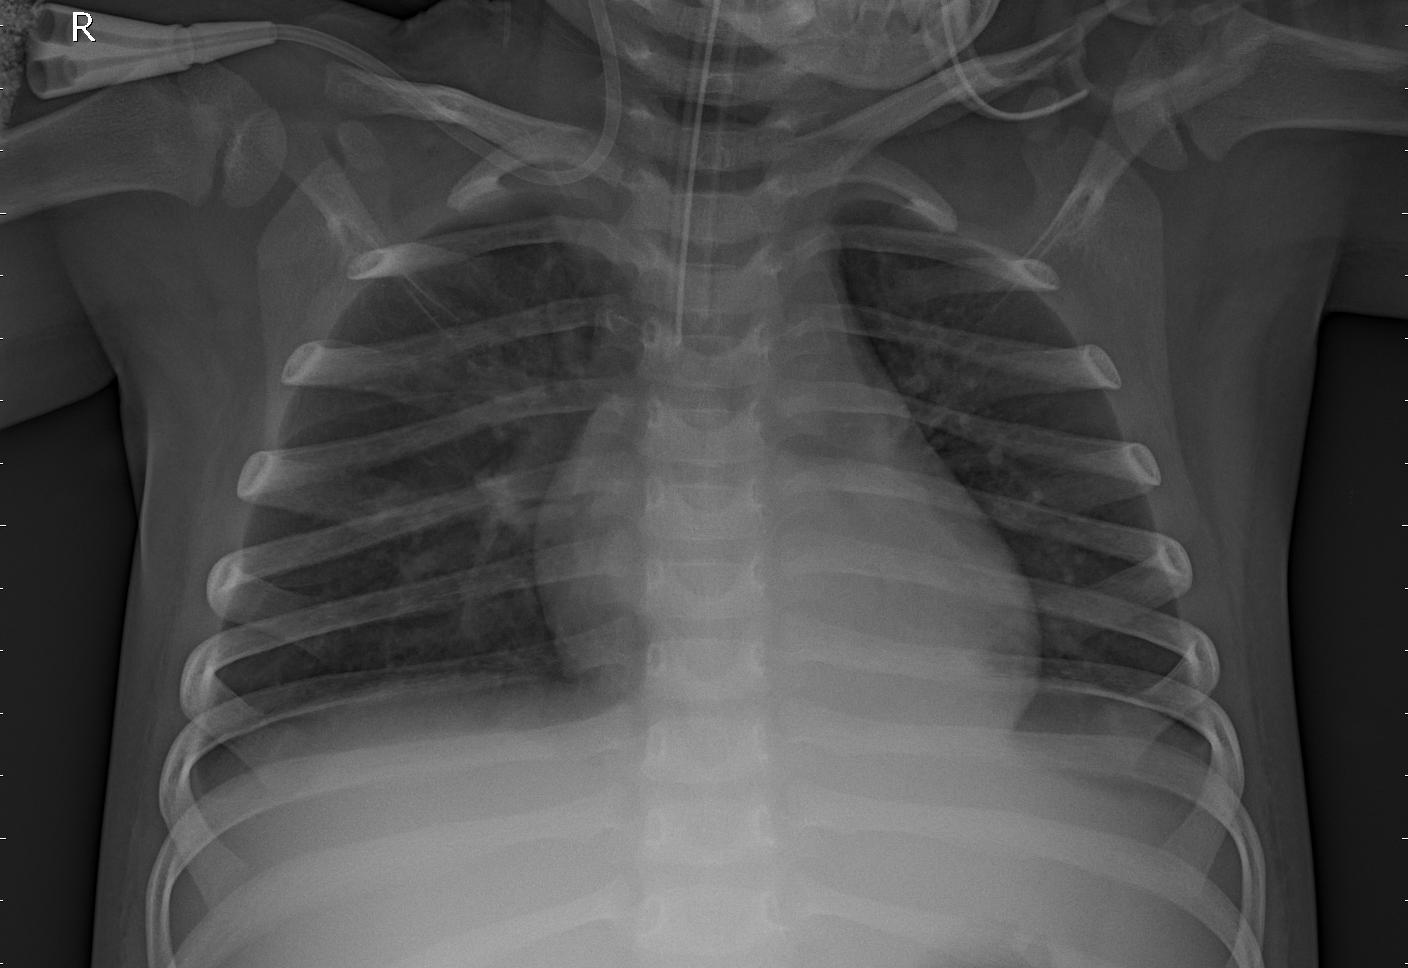
Diagnosis: PNEUMONIA